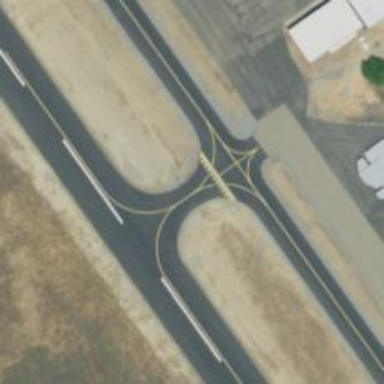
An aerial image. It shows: Image of taxiway at airport.